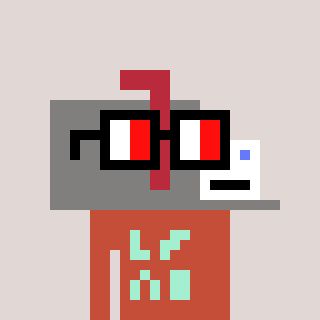
a pixel art character with square glasses with black frames and red eyes, a mailbox-shaped head and a rust-colored body on a warm background